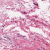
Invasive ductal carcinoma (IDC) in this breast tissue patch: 0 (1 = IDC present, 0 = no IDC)